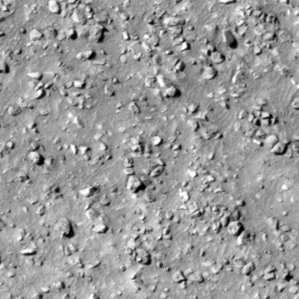
Label: non_frost